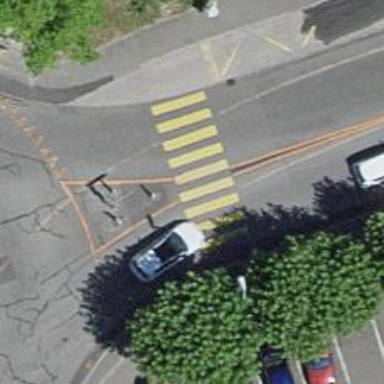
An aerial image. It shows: Uncontrolled crossing with zebra marking and island.